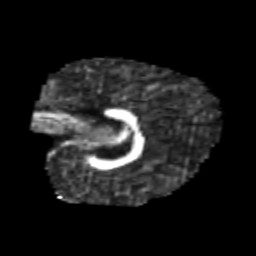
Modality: FA
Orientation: sagittal
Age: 6
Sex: male
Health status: healthy